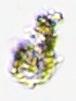
Label: Detritus